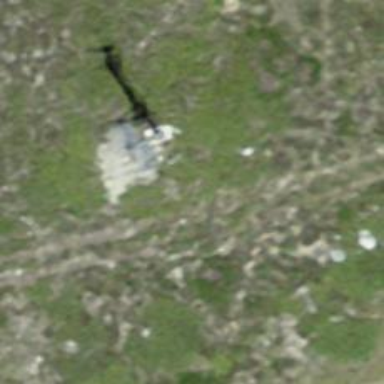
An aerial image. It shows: Pylon for aerialway.